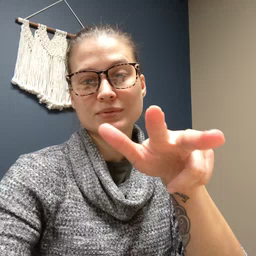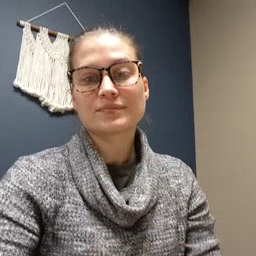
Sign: helicopter